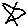
Label: star